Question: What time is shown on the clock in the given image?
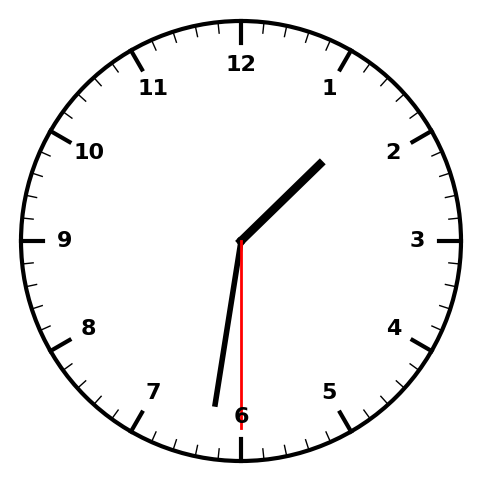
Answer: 01:31:30